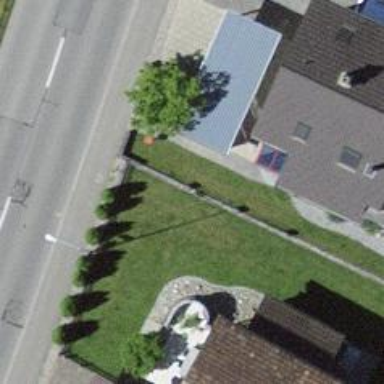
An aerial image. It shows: Bus stop with platform for public transport.